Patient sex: F
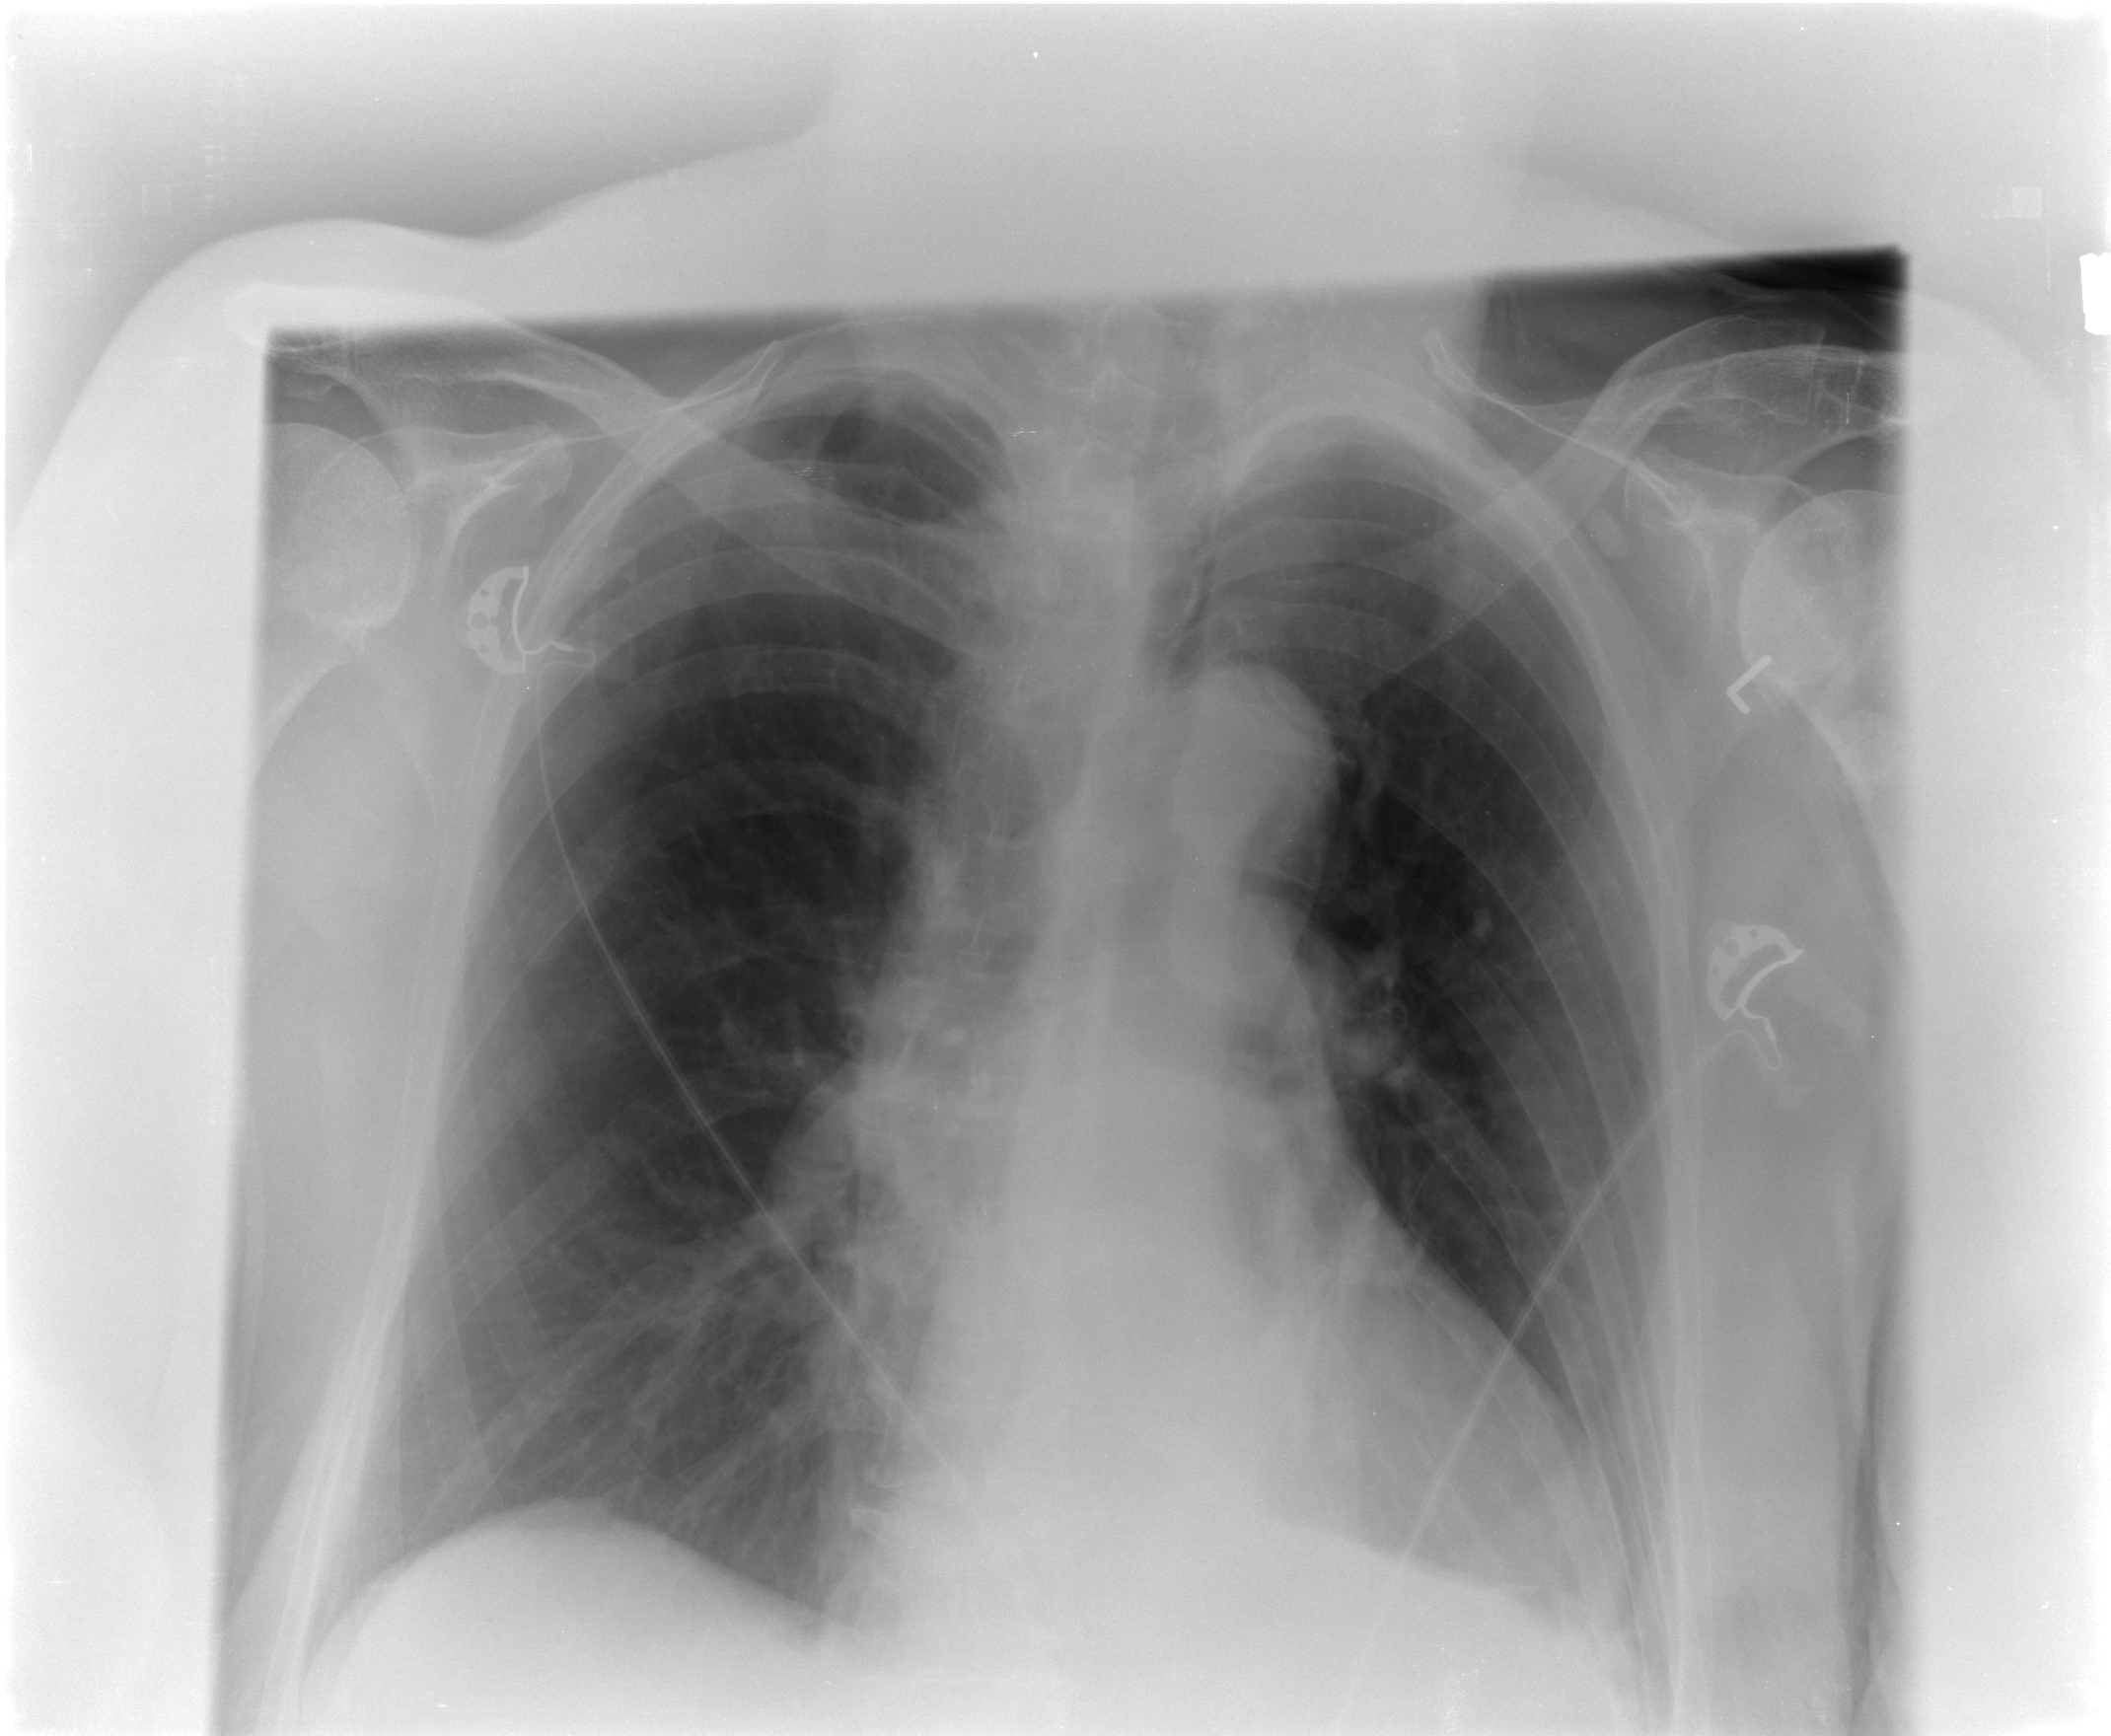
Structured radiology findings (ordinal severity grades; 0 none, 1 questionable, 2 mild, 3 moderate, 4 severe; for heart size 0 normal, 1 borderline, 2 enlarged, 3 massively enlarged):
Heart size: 2
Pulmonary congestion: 1
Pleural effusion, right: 0
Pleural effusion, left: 0
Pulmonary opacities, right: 0
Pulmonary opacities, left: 0
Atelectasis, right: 1
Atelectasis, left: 2